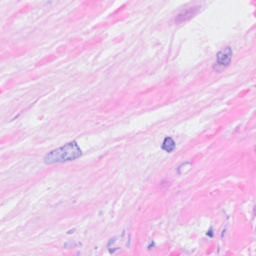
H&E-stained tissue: Breast